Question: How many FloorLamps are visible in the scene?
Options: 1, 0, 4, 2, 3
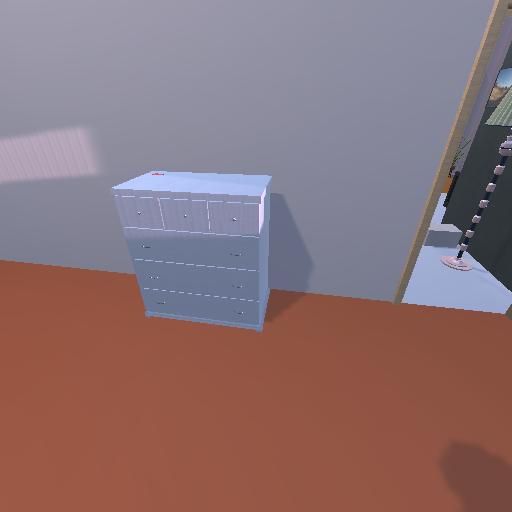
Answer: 1